Question: This is my Activity class where i use AsyncTask to get data from a server:
'''
public class UserProfileActivity extends Activity {
private ImageView userImage;
private TextView userName;
private TextView userLocation;
private TextView editInfo;
private TextView chnageImage;
private TextView userScore;
private ListView friendsList;
public ArrayAdapter<String> adapter;
public int score;
public int level;
public String image;
public String fname;
public String lname;
public String city;
public int id;
public String email;
protected Activity activity = this;
@Override
protected void onCreate(Bundle savedInstanceState) {
super.onCreate(savedInstanceState);
setContentView(R.layout.user_profile);
userImage = (ImageView) findViewById(R.id.profileImage);
userName = (TextView) findViewById(R.id.userName_profile);
userLocation = (TextView) findViewById(R.id.userLocation_profile);
editInfo = (TextView) findViewById(R.id.edit_profile);
chnageImage = (TextView) findViewById(R.id.changeImage_profile);
userScore = (TextView) findViewById(R.id.userScore_profile);
friendsList = (ListView) findViewById(R.id.friendsList);
new LongOperation().execute("");
}
private class LongOperation extends AsyncTask<String, Void, String> {
private InputStream is;
private StringBuilder sb;
private String result;
@Override
protected String doInBackground(String... params) {
try {
HttpPost httppost = new HttpPost(
"http://www.xxxxxxxxx.com/mobile/getProfileInfo");
HttpResponse response = SignUpActivity.httpclient
.execute(httppost);
HttpEntity entity = response.getEntity();
is = entity.getContent();
try {
BufferedReader reader = new BufferedReader(
new InputStreamReader(is, "iso-8859-1"), 8);
sb = new StringBuilder();
sb.append(reader.readLine() + "
");
String line = "0";
while ((line = reader.readLine()) != null) {
sb.append(line + "
");
}
is.close();
result = sb.toString();
} catch (Exception e) {
}
try {
JSONObject jObj = new JSONObject(result);
String status = jObj.getString("status");
score = jObj.getInt("credits");
level = jObj.getInt("level");
image = jObj.getString("image");
fname = jObj.getString("fname");
lname = jObj.getString("lname");
city = jObj.getString("city");
id = jObj.getInt("user_id");
email = jObj.getString("email");
JSONArray friendsJsonArray = jObj.getJSONArray("friends");
int size = friendsJsonArray.length();
ArrayList<String> friendsNames = new ArrayList<String>();
String[] friendsIds = new String[size];
for (int i = 0; i < size; i++) {
friendsNames.add(friendsJsonArray.getJSONObject(i)
.getString("name"));
}
adapter = new ArrayAdapter<String>(getApplicationContext(),
R.layout.simple_listview_item, friendsNames);
} catch (Exception e) {
}
} catch (Exception e) {
}
return "Executed";
}
@Override
protected void onPostExecute(String result) {
friendsList.setAdapter(adapter);
userScore.setText(score + " points" + " level " + level);
userName.setText(fname + " " + lname);
userLocation.setText(city);
Bitmap bitmap = null;
try {
bitmap = BitmapFactory
.decodeStream((InputStream) new URL(image).getContent());
} catch (MalformedURLException e1) {
e1.printStackTrace();
} catch (IOException e2) {
e2.printStackTrace();
}
userImage.setImageBitmap(bitmap);
}
@Override
protected void onPreExecute() {
}
@Override
protected void onProgressUpdate(Void... values) {
}
}
}
'''
when this activity is loaded it shows all the default values and images and then changes when background code execution is competed(as excepted), but this takes 2-3 secs for which user will be seeing default values, which i dont want to. So how can i keep a spinner like this:

for 2-3 secs and then when the spinner disappears the activity must show the actual values.
Thank you
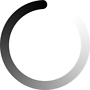
Answer: Refer the below code
'''
private class FetchRSSFeeds extends AsyncTask<String, Void, Boolean> {
private ProgressDialog dialog = new ProgressDialog(HomeActivity.this);
/** progress dialog to show user that the backup is processing. */
/** application context. */
@Override
protected void onPreExecute() {
this.dialog.setMessage("Please wait");
this.dialog.show();
}
@Override
protected Boolean doInBackground(final String... args) {
try {
Utilities.arrayRSS = objRSSFeed
.FetchRSSFeeds(Constants.Feed_URL);
return true;
} catch (Exception e) {
Log.e("tag", "error", e);
return false;
}
}
@Override
protected void onPostExecute(final Boolean success) {
if (dialog.isShowing()) {
dialog.dismiss();
}
// Setting data to list adapter
setListData();
}
'''